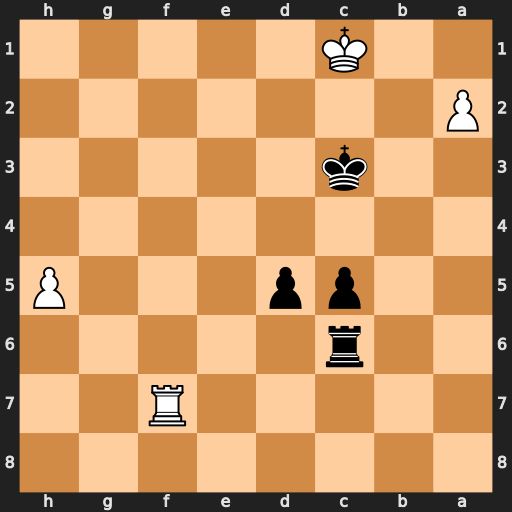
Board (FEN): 8/5R2/2r5/2pp3P/8/2k5/P7/2K5
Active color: b
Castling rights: -
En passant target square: -
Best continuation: d4 Rf5 c4